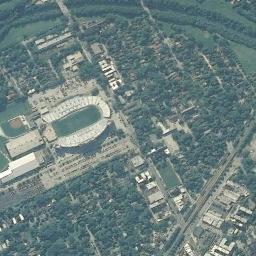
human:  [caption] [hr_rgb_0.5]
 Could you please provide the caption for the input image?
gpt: This oval stadium has dense residential areas on three sides .

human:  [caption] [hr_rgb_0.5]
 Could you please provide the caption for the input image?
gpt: Oval stadium surrounded by forest and lawn .

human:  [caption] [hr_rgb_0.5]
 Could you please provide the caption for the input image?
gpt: The stadium is on the grass next to some buildings and trees .

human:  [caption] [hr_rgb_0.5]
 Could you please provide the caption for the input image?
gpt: Many buildings of different shapes are beside the stadium .

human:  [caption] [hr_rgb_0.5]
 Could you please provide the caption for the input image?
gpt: There are many green trees and buildings around the stadium .